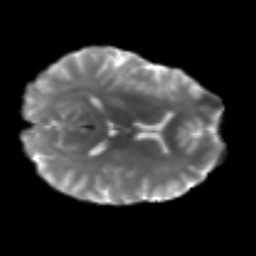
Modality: T2w
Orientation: axial
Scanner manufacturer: siemens
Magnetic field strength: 3 T
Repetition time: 3.6 s
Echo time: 0.092 s